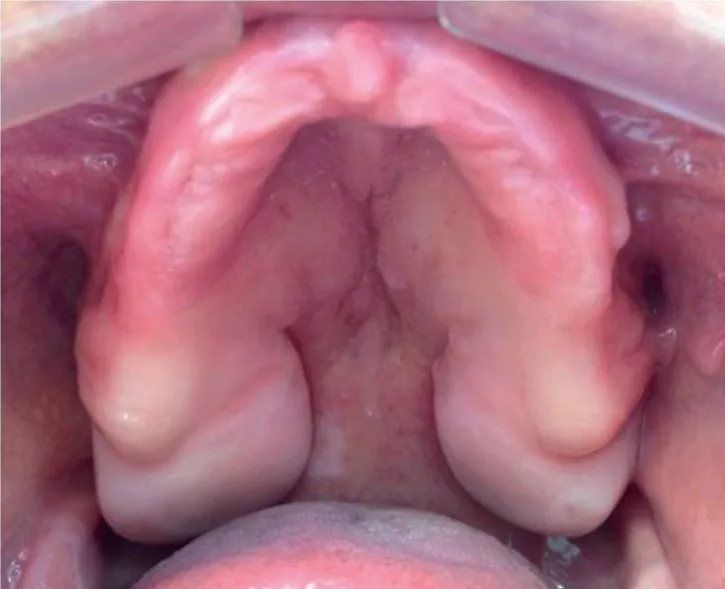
Intraoral view before surgery of the oral collagenous fibroma reported, revealing two well-defined sessile nodules, bilaterally in the hard palate, covered by a healthy mucosa.
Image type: pathology (fish)